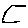
Label: hexagon